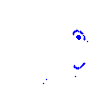
Particle: pion